Question: I'm getting a 500 internal server error when I click on an 'Ajax.ActionLink'. I have a profile page that's made up of a number of partials. Each partial makes Ajax calls to the server to allow for editing of user information related to that specific partial.
I've implemented 3 partials with said functionality that work fine. The one I'm working on now should initially show a list of uploaded images - if the user hasn't uploaded any images the 'Ajax.ActionLink' mentioned previously will be shown, which when clicked will bring the user to a partial that facilitates image uploading.
Here's what I'm seeing in Chrome when I hit the link:

Here's the GET and POST 'ActionResults':
'''
//
// GET: /Tenants/TenantUploadReference
[HttpGet]
public ActionResult TenantUploadReference()
{
try
{
var currentTenant = tenantRepository.GetLoggedInTenant();
if (currentTenant.ReferencePhotos == null)
{
currentTenant.ReferencePhotos = currentTenant.ReferencePhotos ?? new List<ReferencePhoto>();
}
return PartialView("_TenantUploadReferencePartial", currentTenant.ReferencePhotos.ToList());
}
catch (Exception e)
{
ModelState.AddModelError("", e);
return View();
}
}
//
// POST: /Tenants/TenantUploadReference
[HttpPost]
public ActionResult TenantUploadReference(HttpPostedFileBase file, Tenant tenant)
{
try
{
if (file != null)
{
if (file.ContentLength > 10240)
{
ModelState.AddModelError("file", "The size of the file should not exceed 10 KB");
return View();
}
var supportedTypes = new[] { "jpg", "jpeg", "png", "JPG", "JPEG", "PNG" };
var fileExt = System.IO.Path.GetExtension(file.FileName).Substring(1);
if (!supportedTypes.Contains(fileExt))
{
ModelState.AddModelError("photo", "Invalid type. Only the following types (jpg, jpeg, png) are supported.");
return View();
}
using (var db = new LetLordContext())
{
var reference = db.Image.Create<ReferencePhoto>();
// Convert HttpPostedFileBase to byte array
MemoryStream target = new MemoryStream();
file.InputStream.CopyTo(target);
byte[] photo = target.ToArray();
reference.File = photo;
reference.Format = fileExt;
reference.DateUploaded = DateTime.Now.Date;
reference.Description = "";
reference.Name = "";
db.Image.Add(reference);
db.SaveChanges();
return PartialView("_TenantReferencePhotosPartial", file);
}
}
else
{
return View();
}
}
catch (Exception e)
{
ModelState.AddModelError("", e);
return View();
}
}
'''
When I step through the debugger with a break point on the GET 'ActionResult' it hits 'return PartialView' and no exceptions are thrown.
In '_TenantUploadReferencePartial' I use
'@using (Ajax.BeginForm("TenantUploadReference", "Tenants", FormMethod.Post, new AjaxOptions { InsertionMode = InsertionMode.Replace, HttpMethod = "POST", UpdateTargetId = "tenant-reference-photos" }))'
and in '_TenantReferencePhotosPartial' (where the 'ActionLink' throws 500 error) I use this
'''
@if (Model.ReferencePhotos == null)
{
<h3>You haven't uploaded any references!
@Ajax.ActionLink("Upload now?",
"TenantUploadReference",
new AjaxOptions
{
UpdateTargetId = "tenant-reference-photos",
InsertionMode = InsertionMode.Replace,
HttpMethod = "GET",
LoadingElementId = "ajax-loader"
})</h3>
'''
It may also be useful to know that other partials on the page work as expected, so I don't think it's an issue with missing scripts. I'm at a loss as to why this is happening - a solution would be much appreciated.
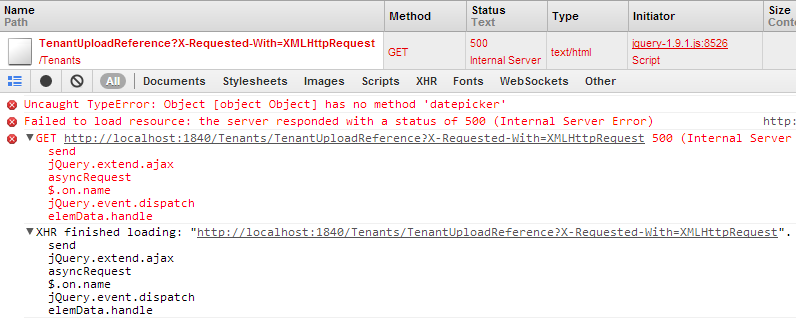
Answer: I've solved the problem. I was returning 'currentTenant.ReferencePhotos.ToList()' which threw a 'ArgumentNullException'. Now I'm returning just 'currentTenant', and the GET is working as expected.